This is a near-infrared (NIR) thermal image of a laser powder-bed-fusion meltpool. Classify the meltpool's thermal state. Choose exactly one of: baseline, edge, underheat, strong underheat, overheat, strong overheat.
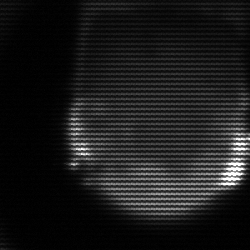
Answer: edge